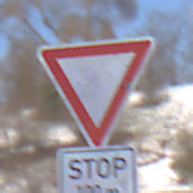
Verkehrszeichen: VorfahrtGewaehren
Zusatzzeichen unten: Entfernungsangaben3
Umgebung: Outdoor, Nature
Tageszeit: MorningAfternoon
Wetter: PartlyCloudy
Licht: Natural
Jahreszeit: Winter
Kontrast: HighContrast